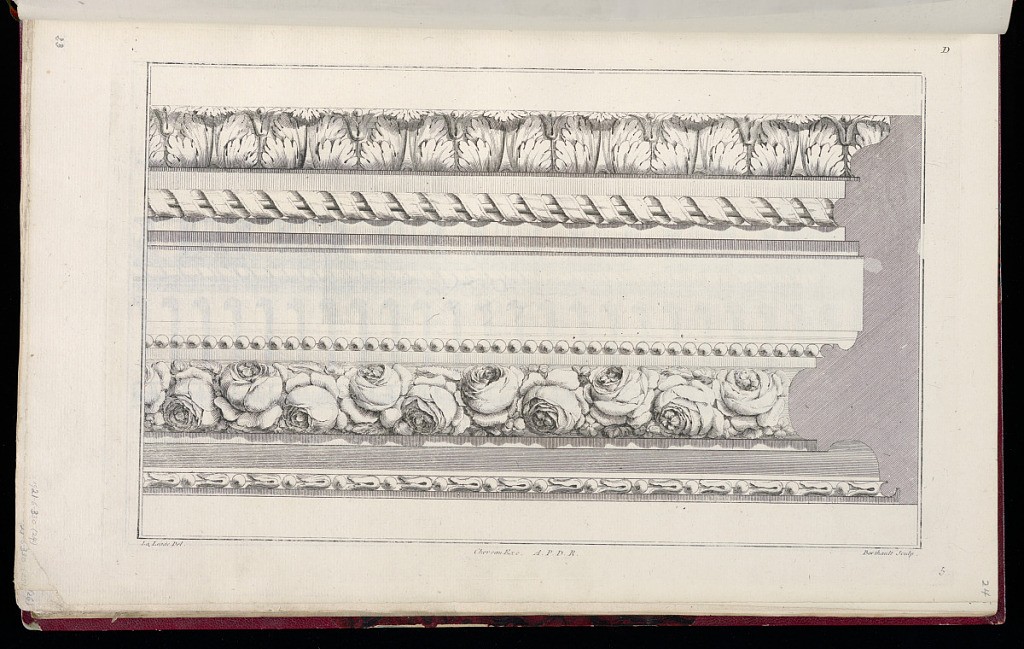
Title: Border Design with Cross-Section
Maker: Richard de Lalonde, French, active 1780–96
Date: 1785-1788
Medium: Etching on off-white laid paper
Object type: Print
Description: Border design with bands of molding and its cross section at the right. From top to bottom, the molding ornamentation consists of: acanthus leaves, ribbon and stick, planar, bead course, carved roses, and bead and leaf course. The plate is signed and numbered.